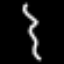
Label: squiggle